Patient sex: M
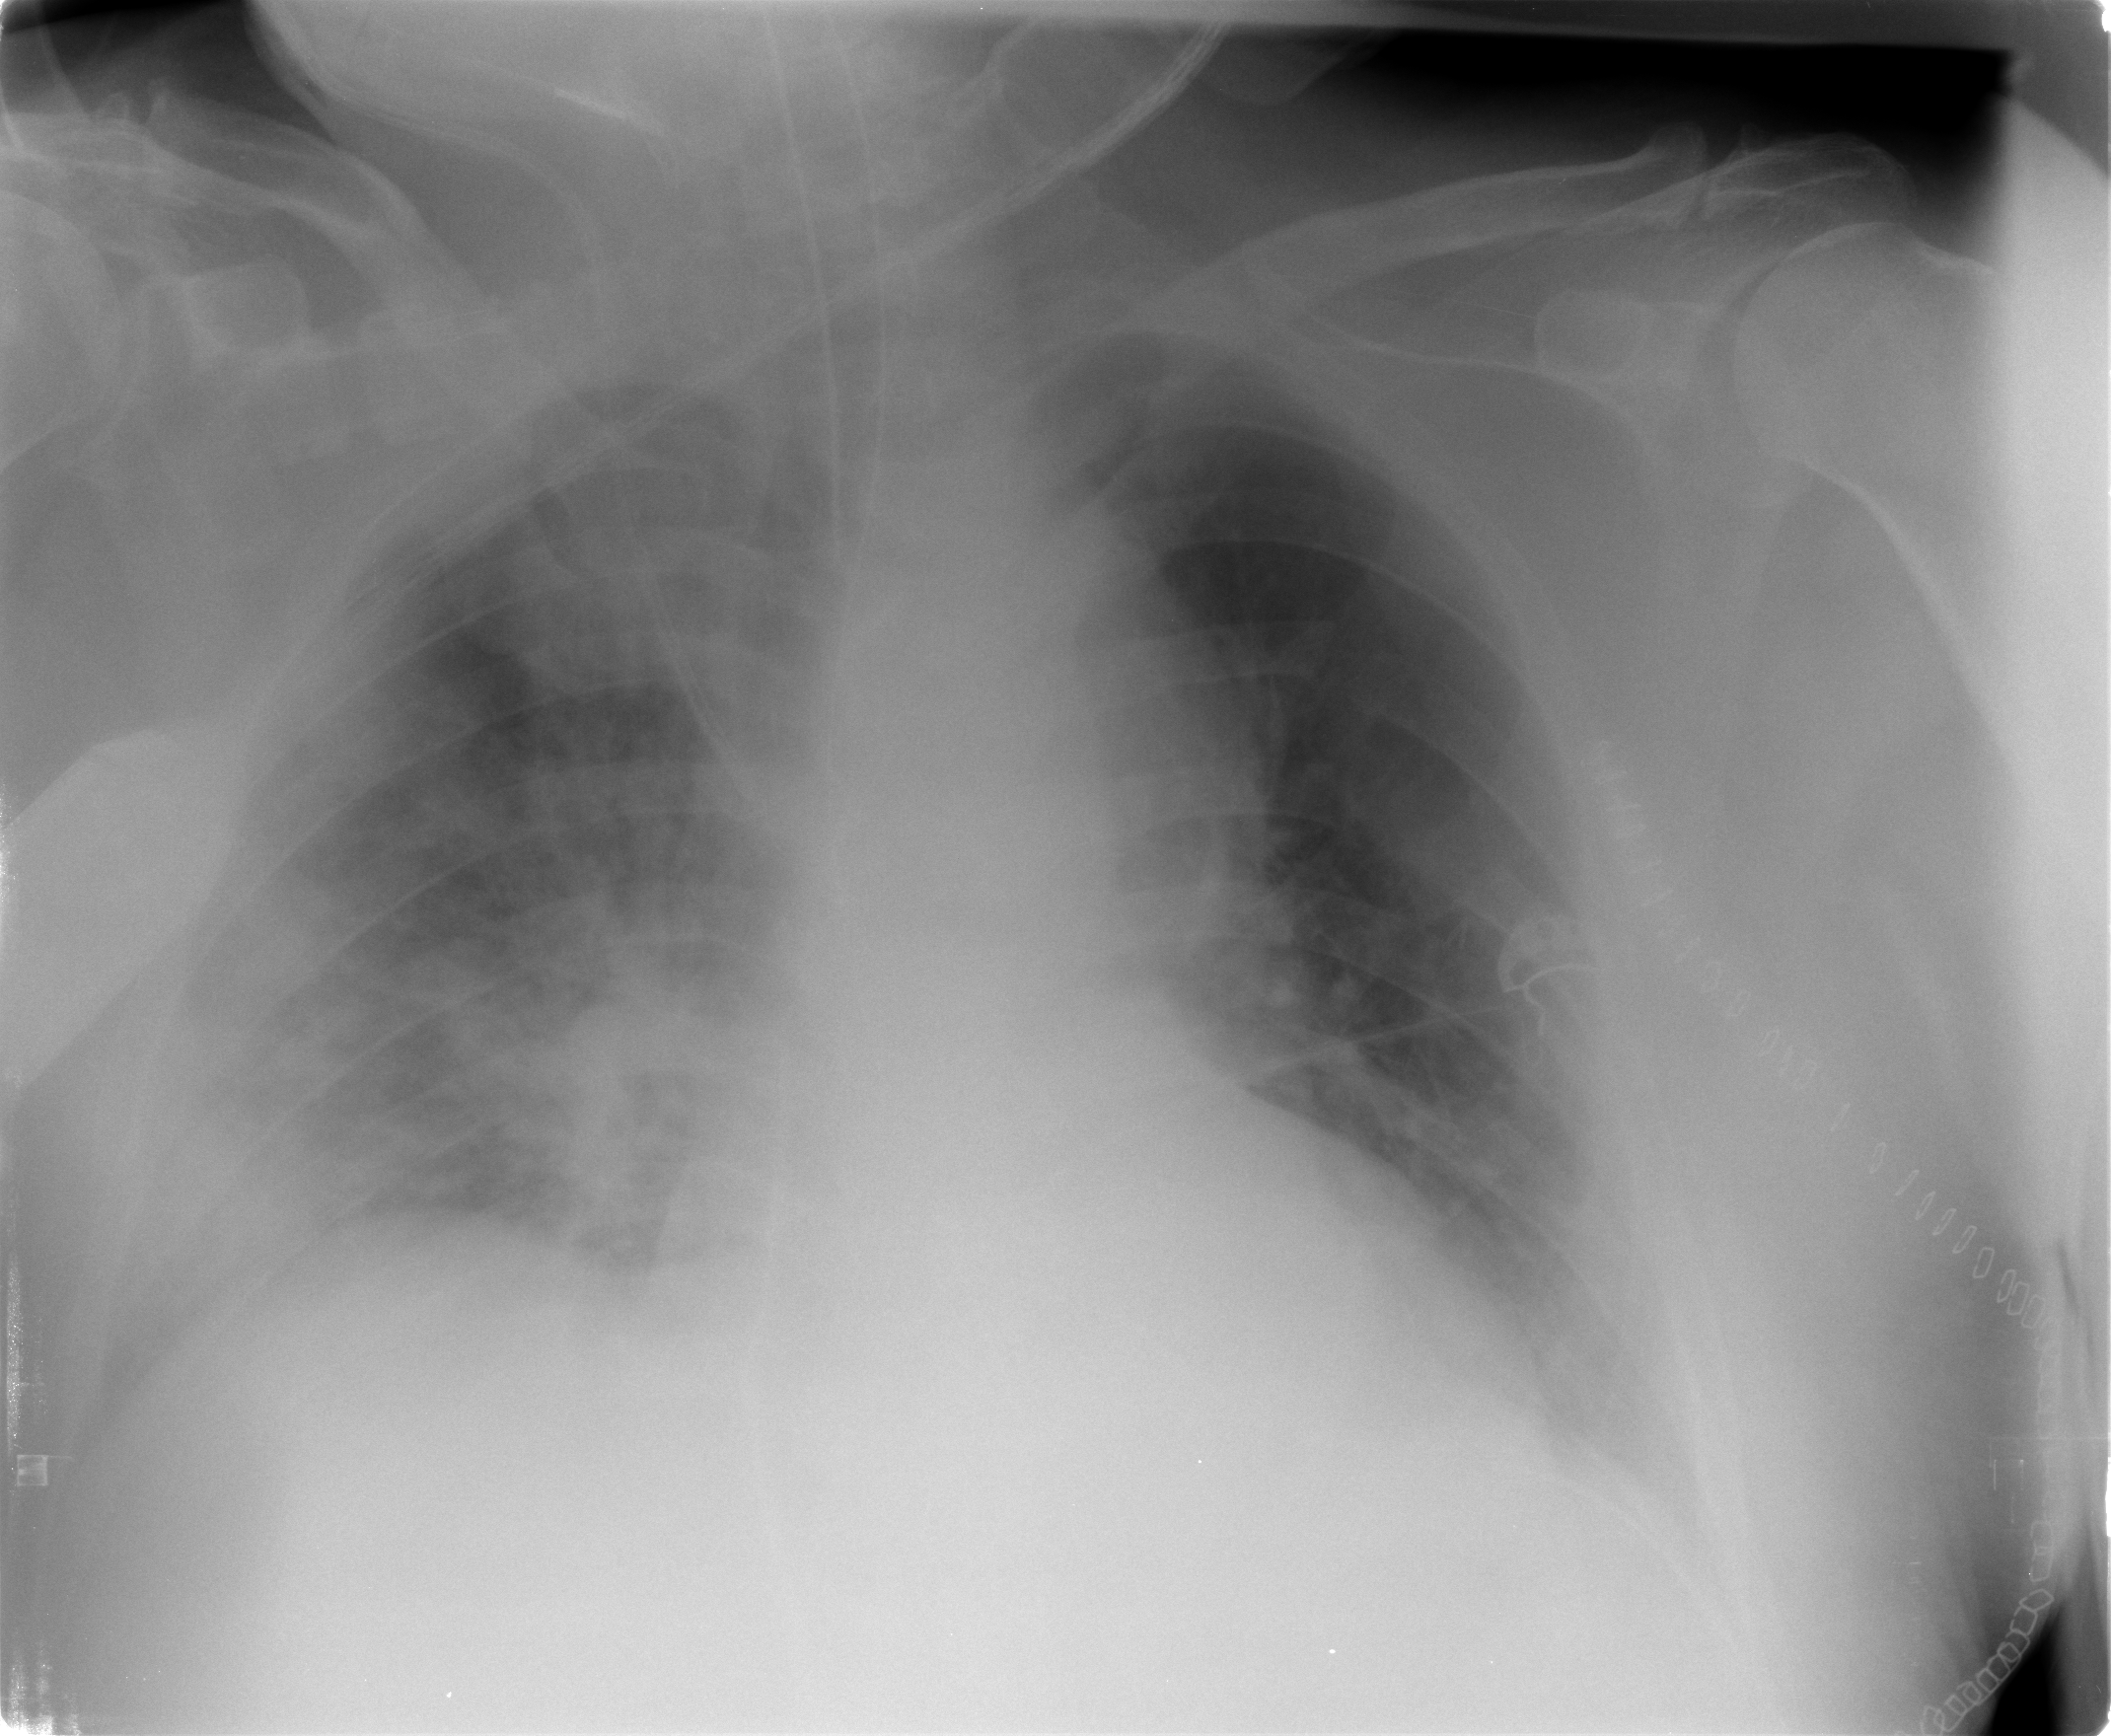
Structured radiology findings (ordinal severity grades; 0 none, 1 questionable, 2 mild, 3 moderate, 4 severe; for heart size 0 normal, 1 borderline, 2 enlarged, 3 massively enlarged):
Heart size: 0
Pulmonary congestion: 2
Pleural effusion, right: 2
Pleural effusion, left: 2
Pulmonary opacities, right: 4
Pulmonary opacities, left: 1
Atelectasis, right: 3
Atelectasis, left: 2